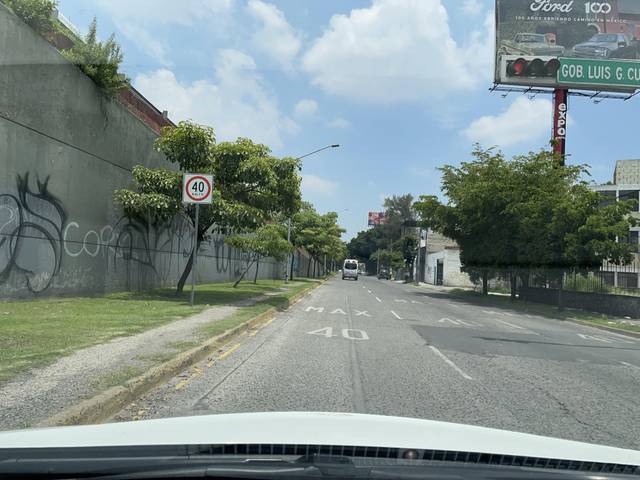
Region: Mexico
Coordinates: 20.643, -103.352